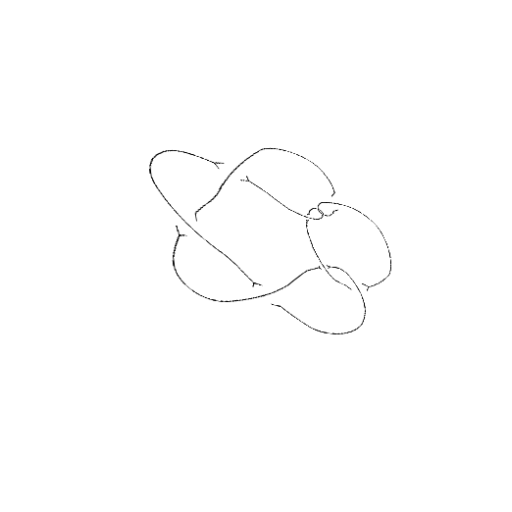
Crossing number: 9